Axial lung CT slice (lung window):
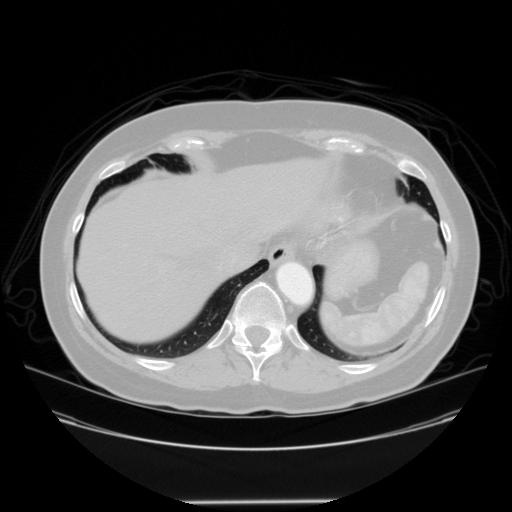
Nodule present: no